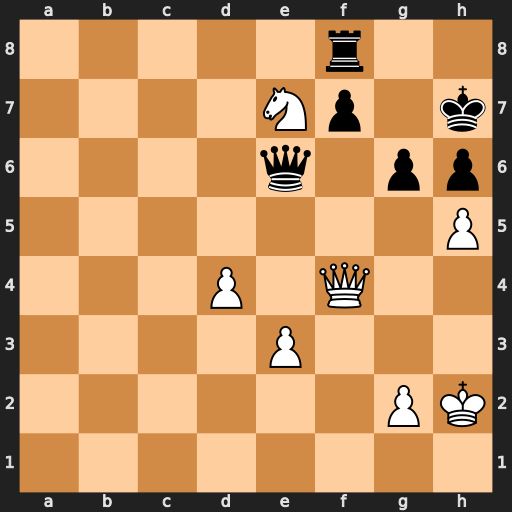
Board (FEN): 5r2/4Np1k/4q1pp/7P/3P1Q2/4P3/6PK/8
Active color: w
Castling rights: -
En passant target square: -
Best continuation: hxg6+ fxg6 Qxf8